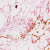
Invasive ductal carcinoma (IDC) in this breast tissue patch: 0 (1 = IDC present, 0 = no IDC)